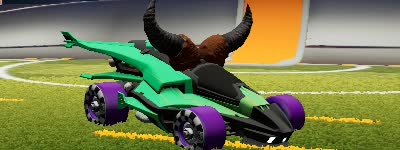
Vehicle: aftershock